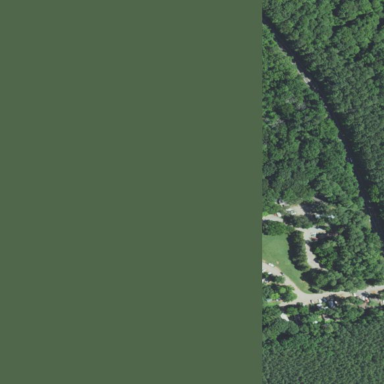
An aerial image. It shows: Mixed woodland area with variety of leaf types and cycles.